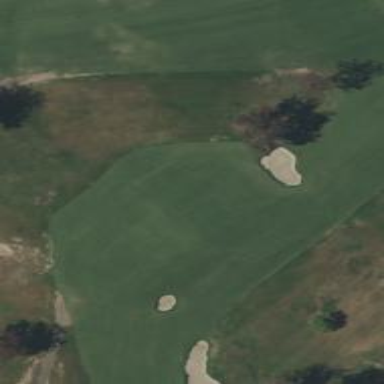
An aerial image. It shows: Golf hole.